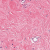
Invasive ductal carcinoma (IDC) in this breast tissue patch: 0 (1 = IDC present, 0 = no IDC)